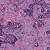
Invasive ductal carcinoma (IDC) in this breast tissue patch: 1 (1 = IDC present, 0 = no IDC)